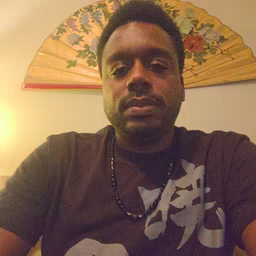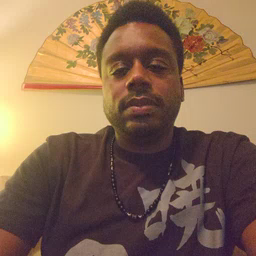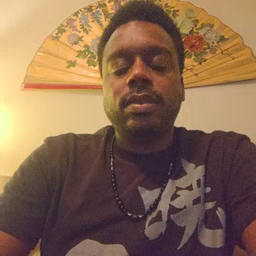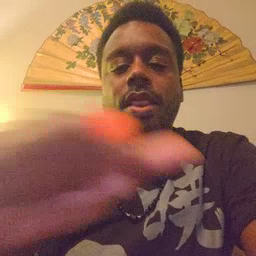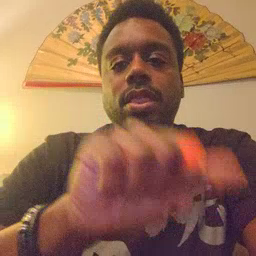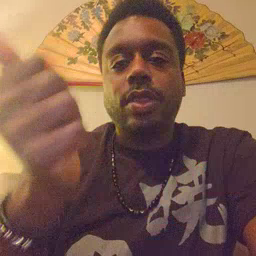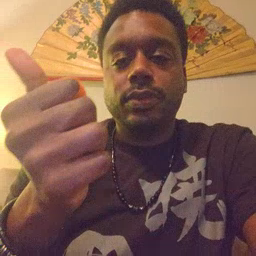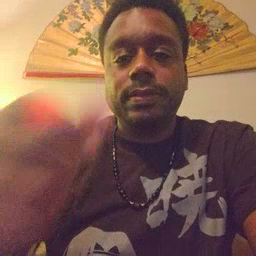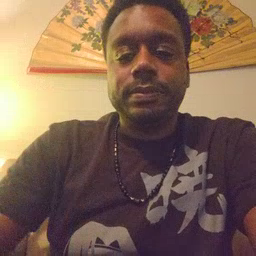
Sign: another